Interaction volume radius: 10 \u00c5
Interaction volume height: 20 \u00c5
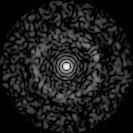
Disorder parameter: 0.8617